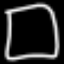
Label: square